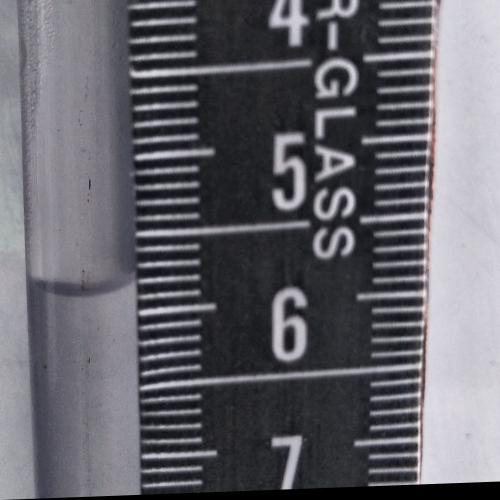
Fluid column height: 5.8 cm